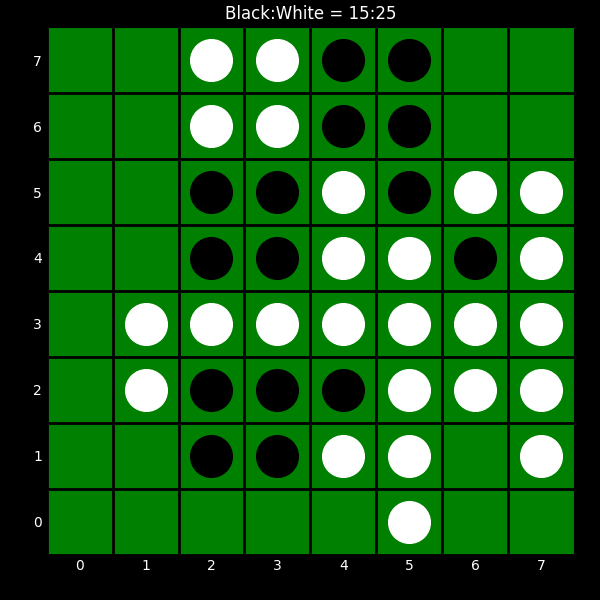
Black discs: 15
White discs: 25